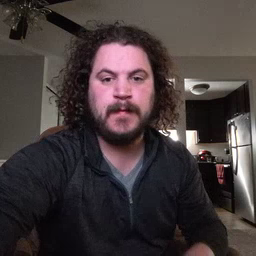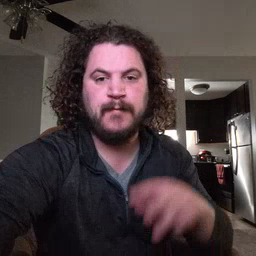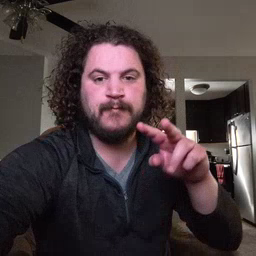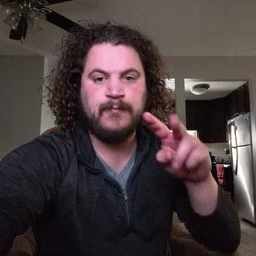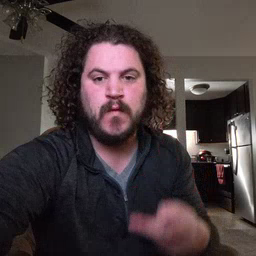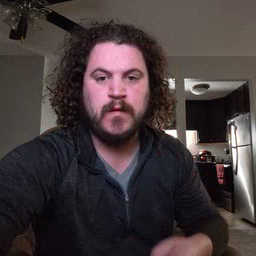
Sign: fall